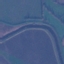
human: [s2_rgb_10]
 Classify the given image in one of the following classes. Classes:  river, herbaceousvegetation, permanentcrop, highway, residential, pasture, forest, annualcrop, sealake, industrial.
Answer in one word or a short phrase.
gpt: River